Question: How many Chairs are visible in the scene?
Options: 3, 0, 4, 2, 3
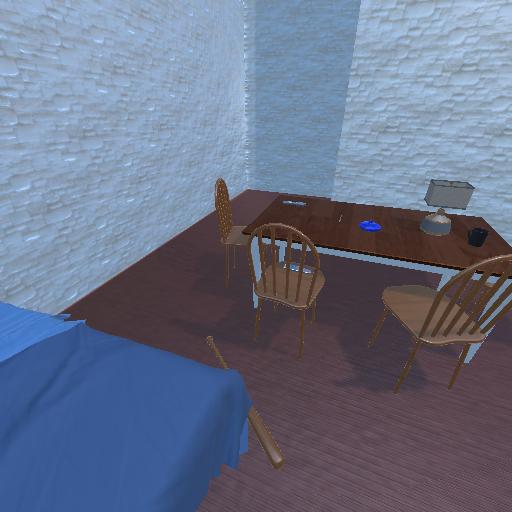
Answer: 3